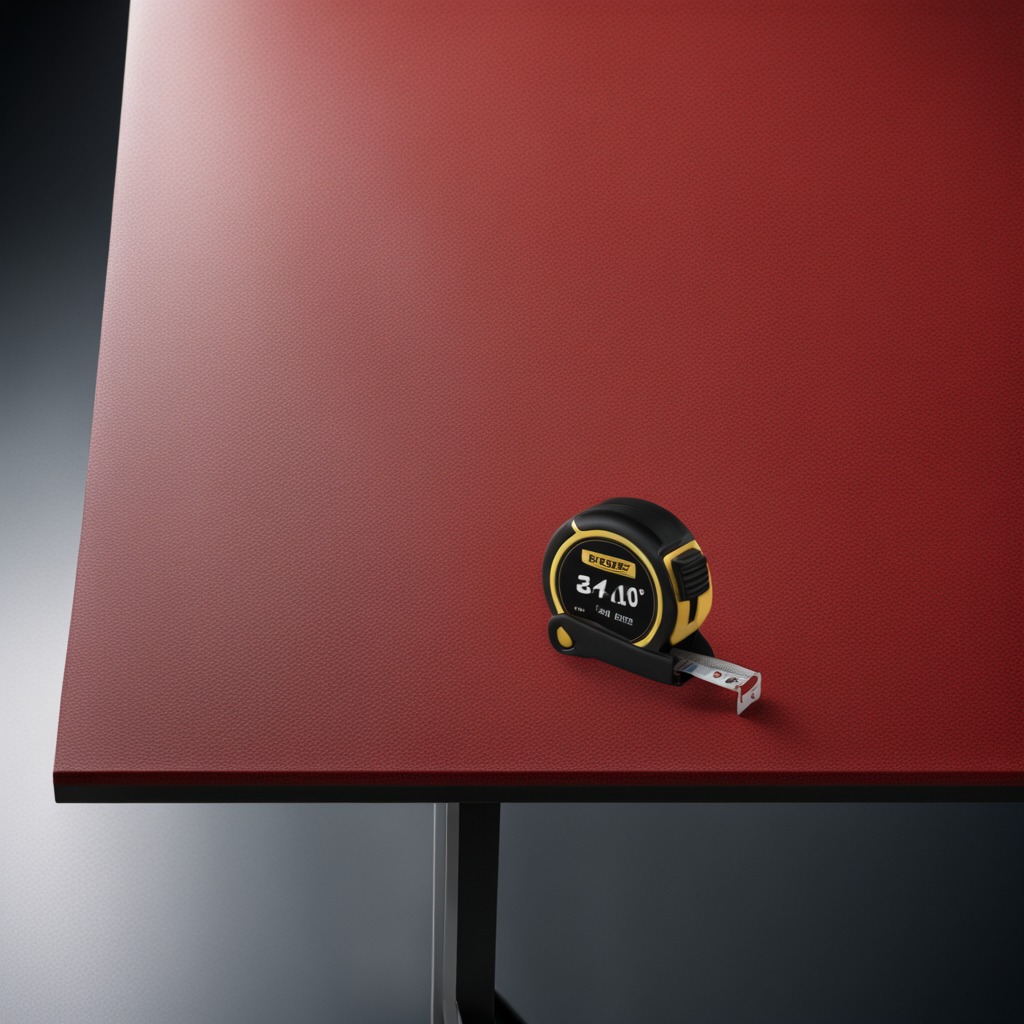
A measuring tape lying on the clean granite tabletop under bright overhead lighting.